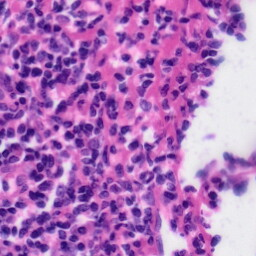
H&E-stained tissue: Tonsil